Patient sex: M
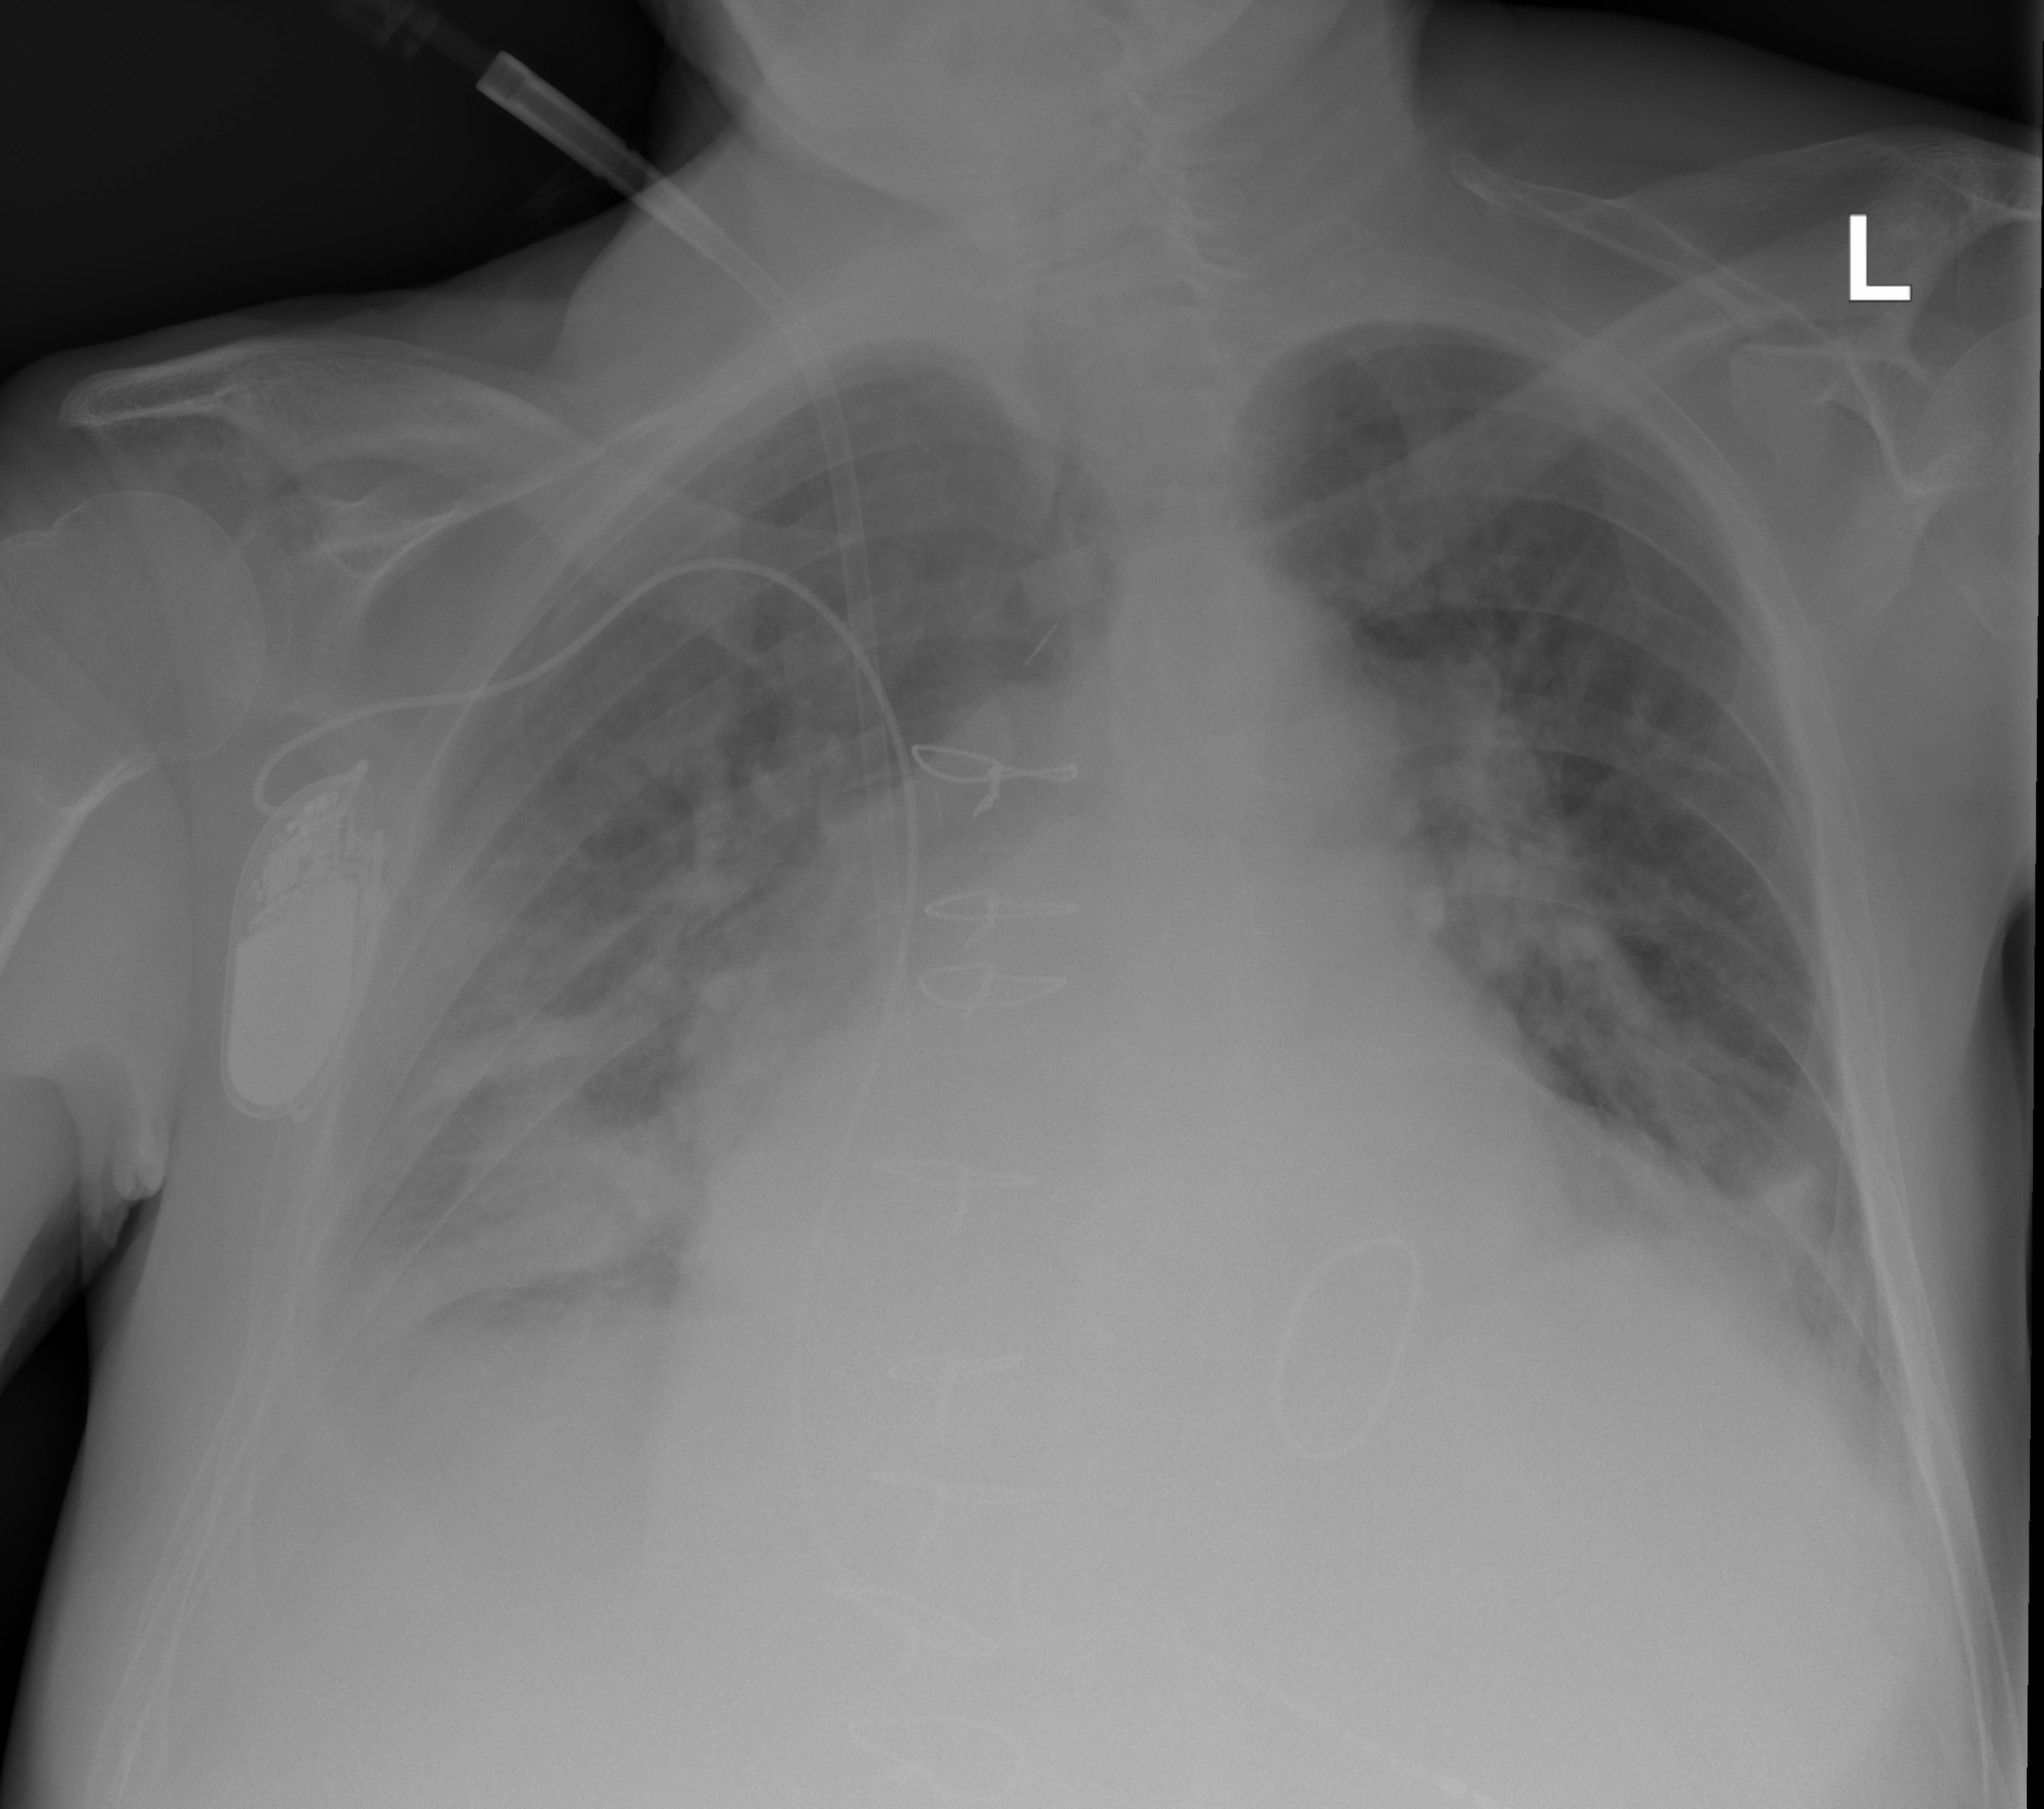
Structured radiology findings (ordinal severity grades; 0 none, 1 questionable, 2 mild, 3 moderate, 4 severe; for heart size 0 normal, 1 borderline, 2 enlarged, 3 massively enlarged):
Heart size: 1
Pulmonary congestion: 2
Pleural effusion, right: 2
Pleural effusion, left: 0
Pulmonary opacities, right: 2
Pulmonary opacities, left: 0
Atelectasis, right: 2
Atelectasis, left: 0